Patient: sex M, age 58
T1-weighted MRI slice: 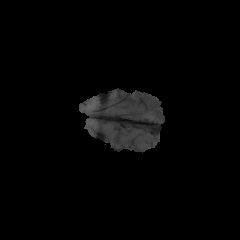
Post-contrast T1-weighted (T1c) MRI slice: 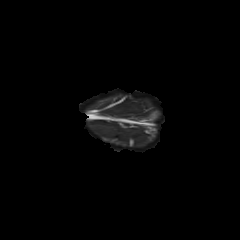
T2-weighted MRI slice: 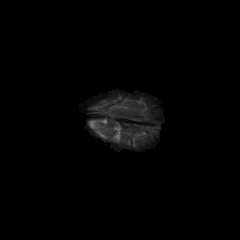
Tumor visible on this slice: no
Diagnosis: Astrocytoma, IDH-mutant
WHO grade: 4